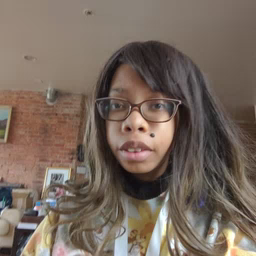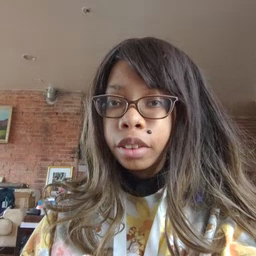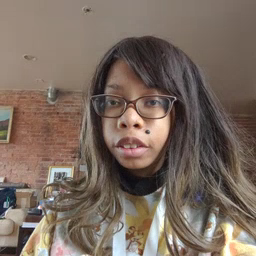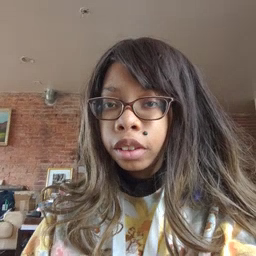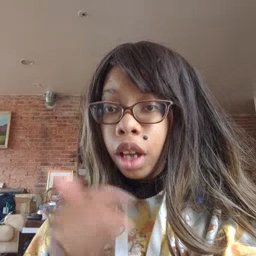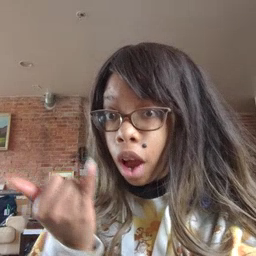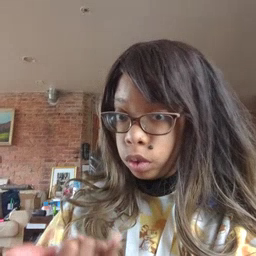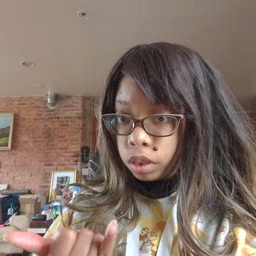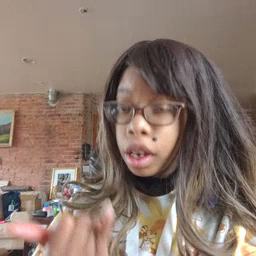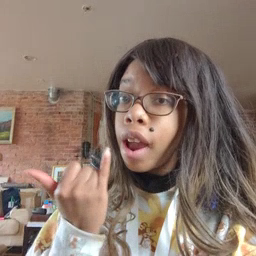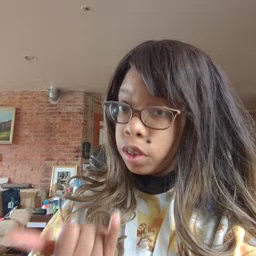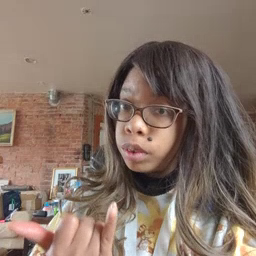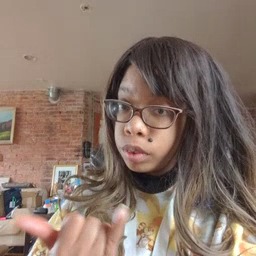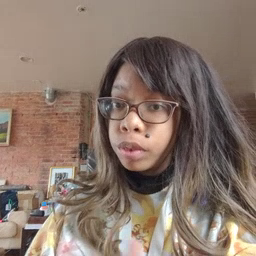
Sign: now